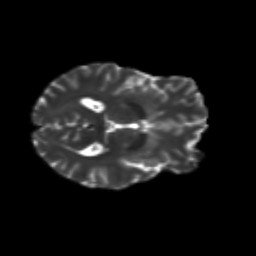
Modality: T2w
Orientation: axial
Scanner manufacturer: siemens
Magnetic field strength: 3 T
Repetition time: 9.2 s
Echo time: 0.084 s